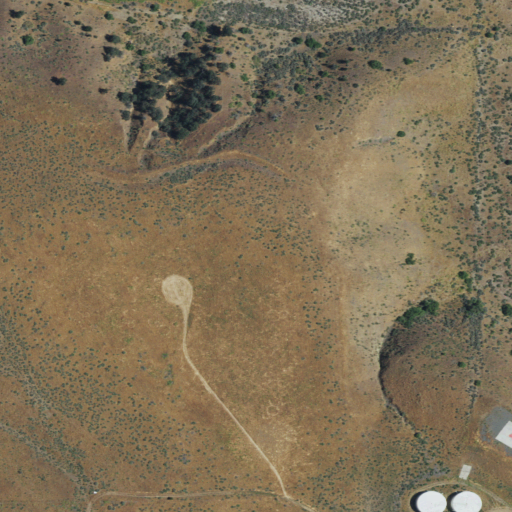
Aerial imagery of valley in California named Castac Valley containing grassland, shrub, and open development